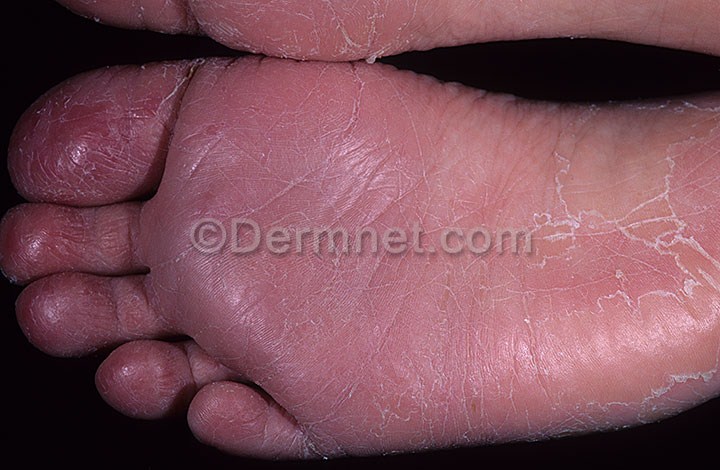
Disease: Atopic Dermatitis Photos